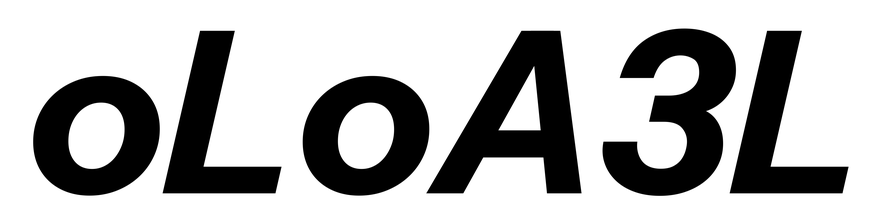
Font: InstrumentSans-Italic_Bold_Italic